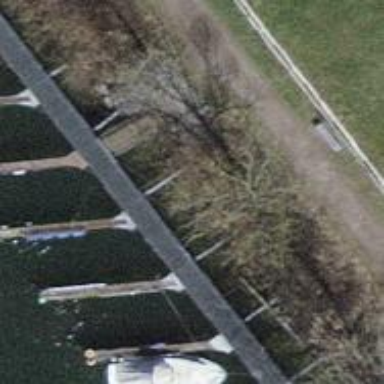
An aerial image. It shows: Pier made of metal with mooring facilities.